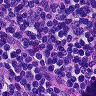
Metastatic tissue present: no